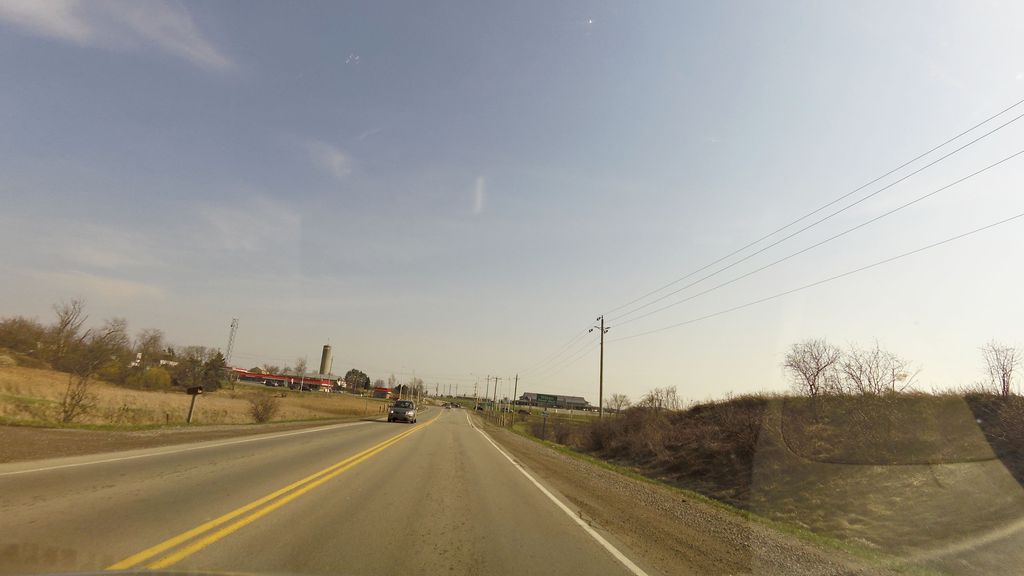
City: hamilton